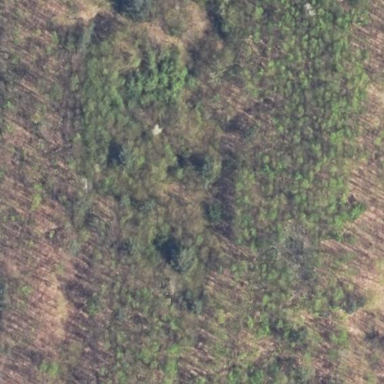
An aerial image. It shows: Forest area.